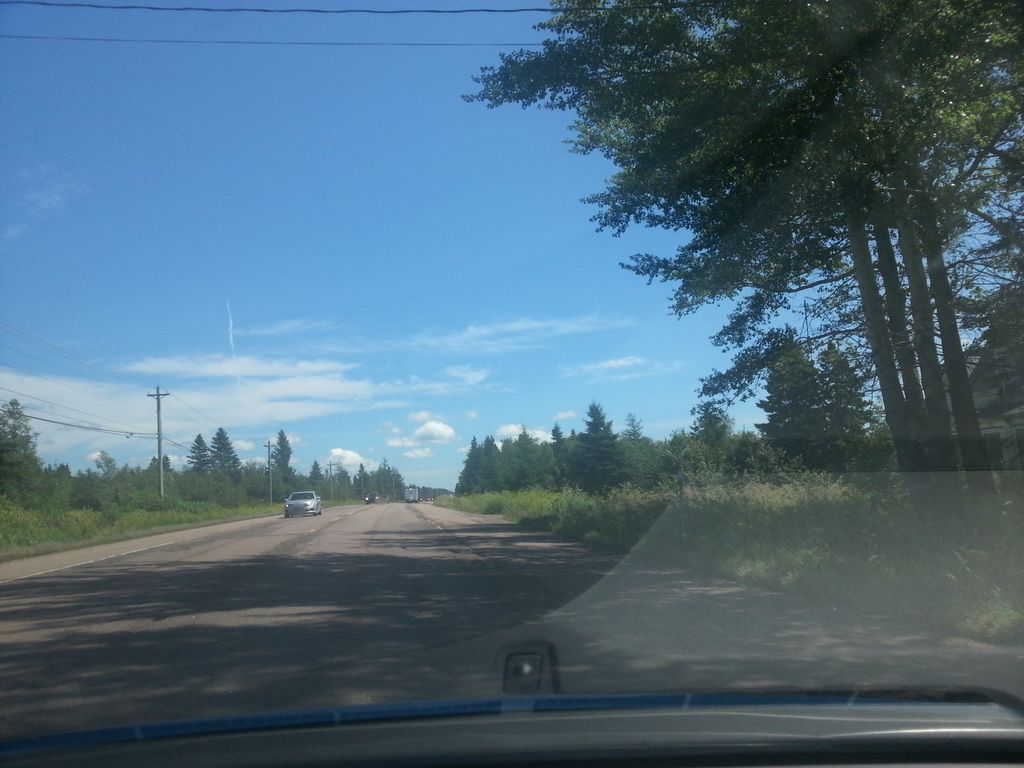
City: charlottetown